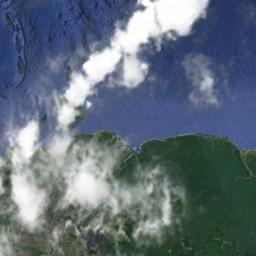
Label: cloud